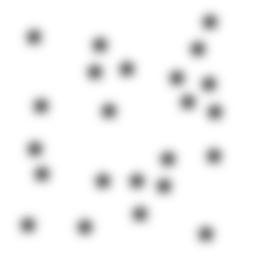
Squares: 0
Triangles: 0
Stars: 23
Total shapes: 23